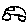
Label: car